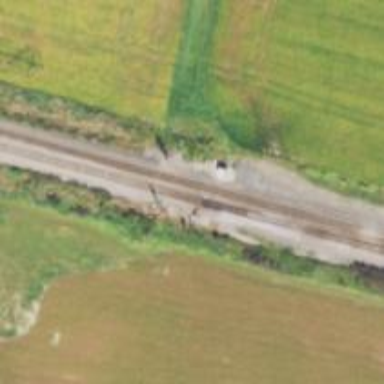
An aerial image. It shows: Junction on the railway.